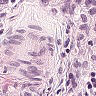
Metastatic tissue present: no